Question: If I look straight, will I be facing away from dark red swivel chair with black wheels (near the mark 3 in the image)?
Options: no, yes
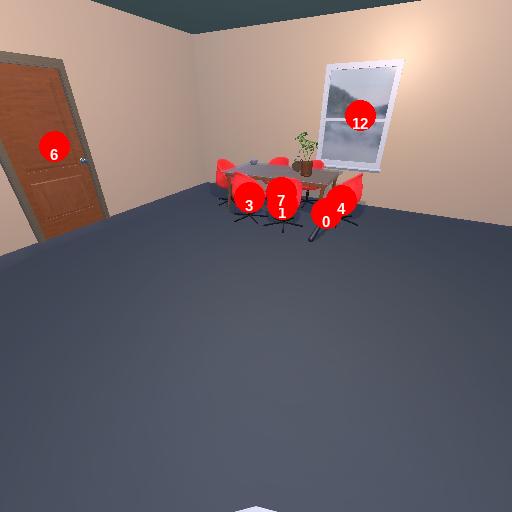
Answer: no